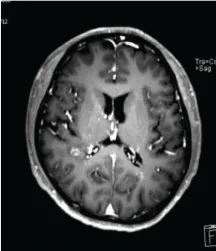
(H, I) Gd-enhanced MRI showed punctate and curvilinear enhancing lesions involving the right semi-oval center areas, the anterior and posterior angles of lateral ventricle, pons and bilateral cerebellar hemisphere in the right hemispheres of hemispheres, the anterior and posterior angles of lateral ventricles, pons and left cerebellar hemispheres, without evidence of leptomeningeal enhancement.
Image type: radiology (mri)